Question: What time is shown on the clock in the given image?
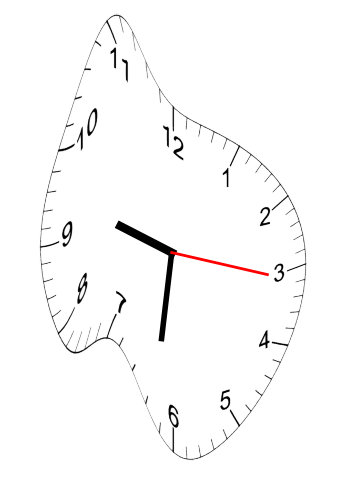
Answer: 09:31:16